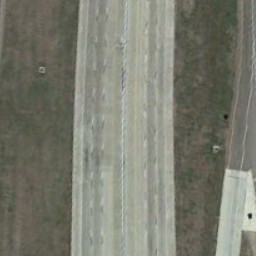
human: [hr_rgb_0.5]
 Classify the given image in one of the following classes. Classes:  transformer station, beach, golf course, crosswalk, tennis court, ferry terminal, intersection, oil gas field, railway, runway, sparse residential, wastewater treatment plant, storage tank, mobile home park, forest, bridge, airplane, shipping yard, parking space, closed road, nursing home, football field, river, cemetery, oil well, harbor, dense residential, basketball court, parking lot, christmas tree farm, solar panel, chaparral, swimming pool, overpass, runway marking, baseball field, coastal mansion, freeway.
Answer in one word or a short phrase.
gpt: freeway